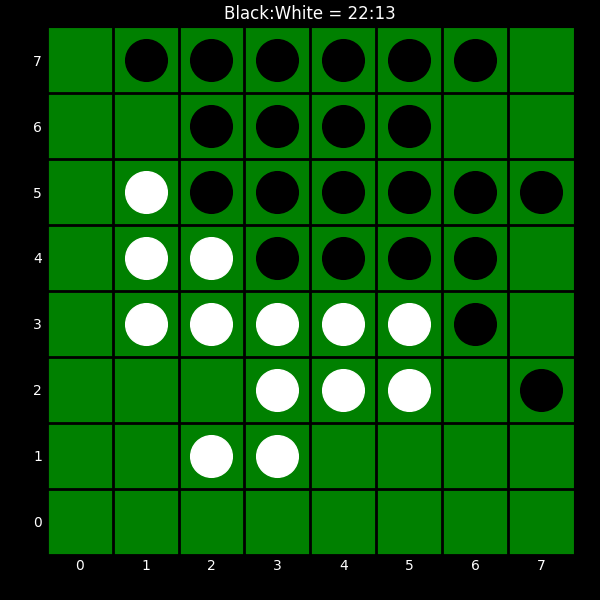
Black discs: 22
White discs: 13